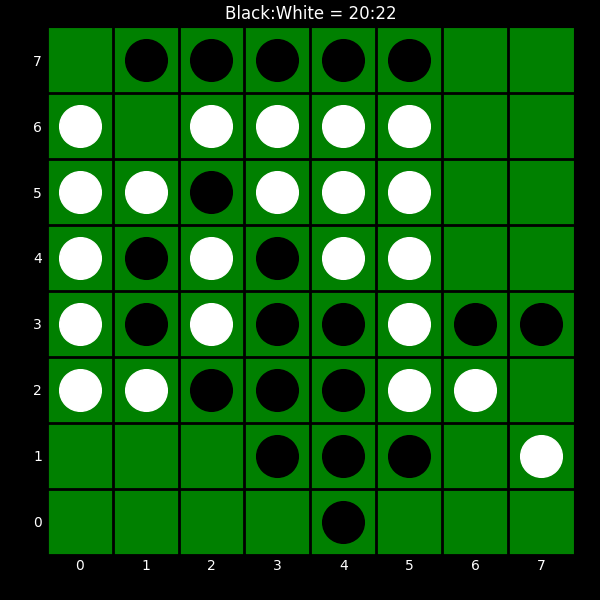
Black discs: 20
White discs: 22